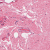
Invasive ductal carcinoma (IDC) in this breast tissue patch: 0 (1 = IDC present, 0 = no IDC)